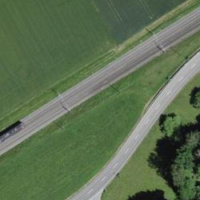
EUNIS habitat code: 52
Species observed at this site:
Corvus corone